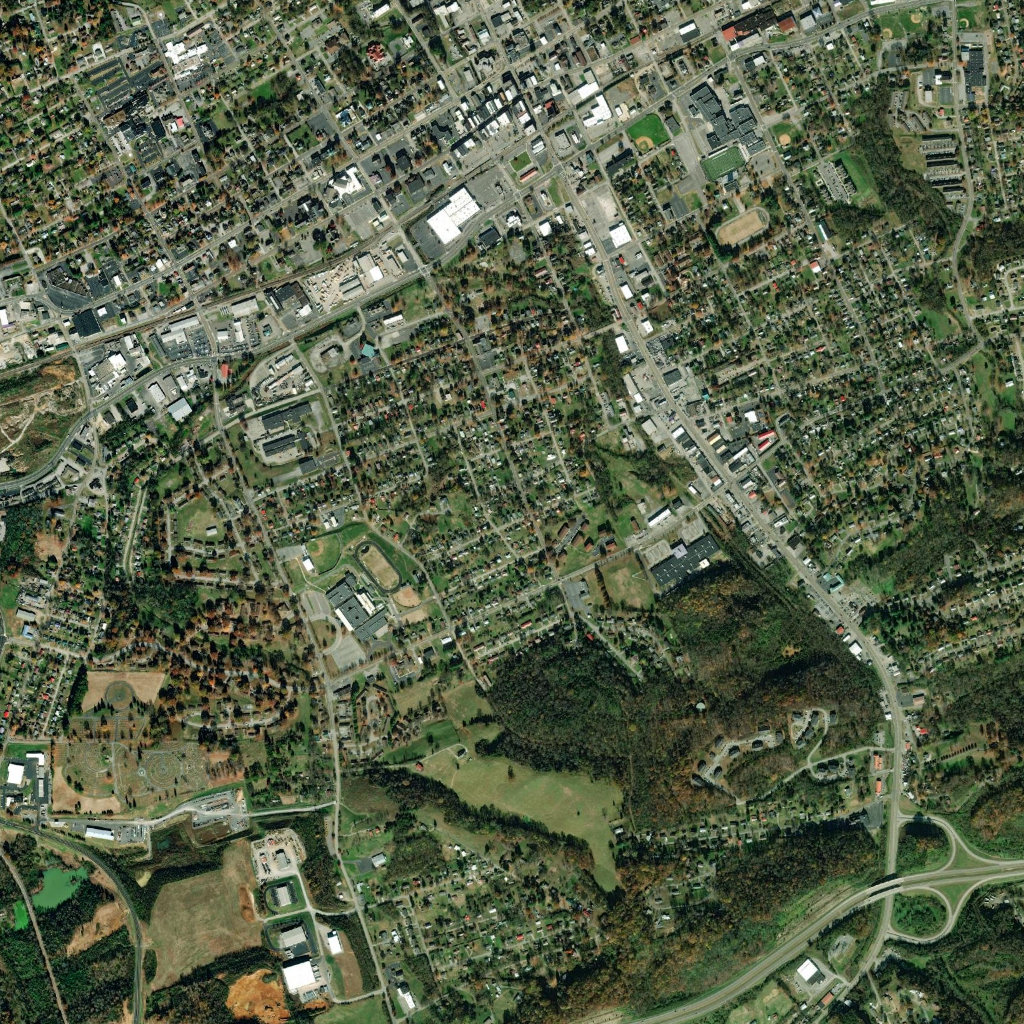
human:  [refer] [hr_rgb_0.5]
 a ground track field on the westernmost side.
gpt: <box>[[34, 52, 39, 58, 0]]</box>

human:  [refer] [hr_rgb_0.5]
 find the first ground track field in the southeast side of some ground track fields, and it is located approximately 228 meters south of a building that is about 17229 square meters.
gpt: <box>[[69, 20, 75, 24, 0]]</box>